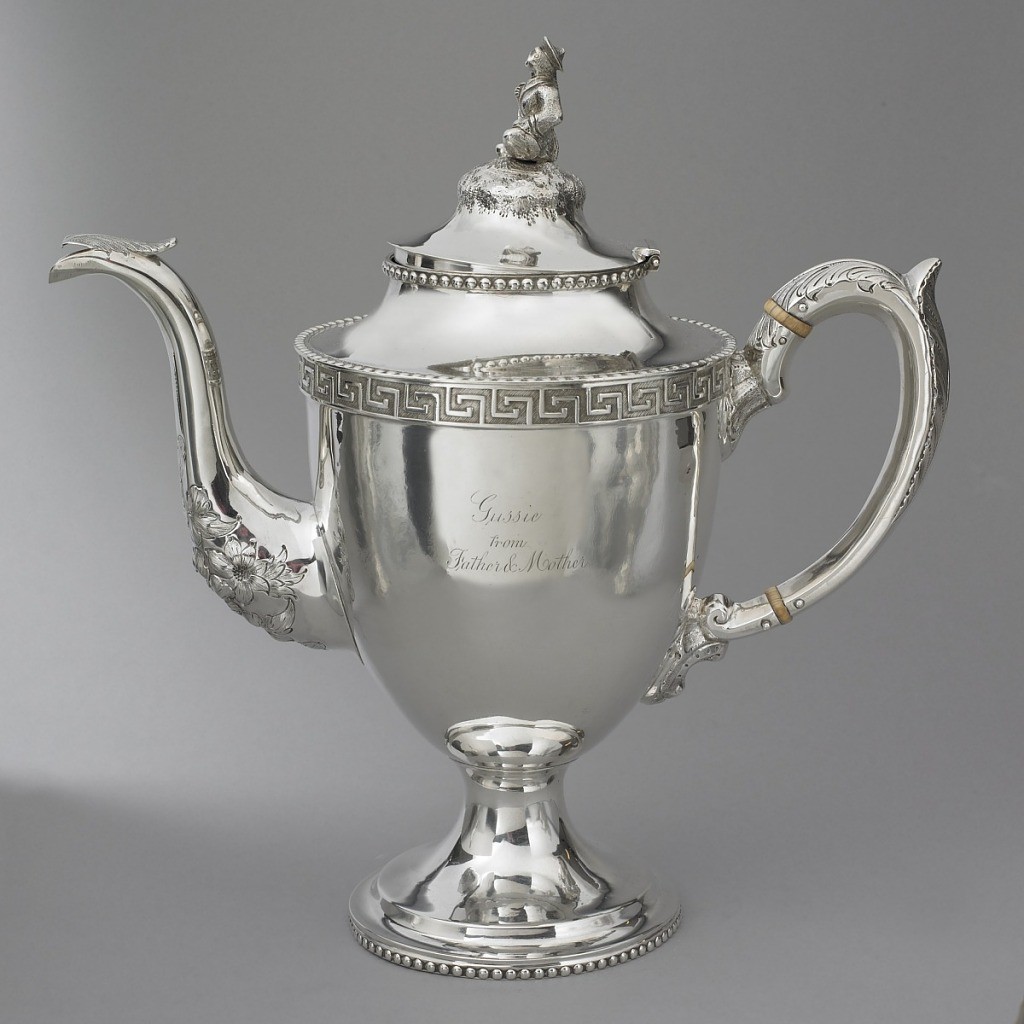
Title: Coffeepot
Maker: R. & W. Wilson, Philadelphia, Philadelphia, Pennsylvania, active ca. 1825 – ca. 1846
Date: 1825–1846
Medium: silver
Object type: coffeepot
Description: Urn-shaped body with spreading foot and concave shoulder and greek key border.  Fret band on shoulder, beading on foot and rim.  Spout with repousse flowers; handle curved, with leaf repousse.  On hinged cover, the seated figure of an Asian figure in the round.